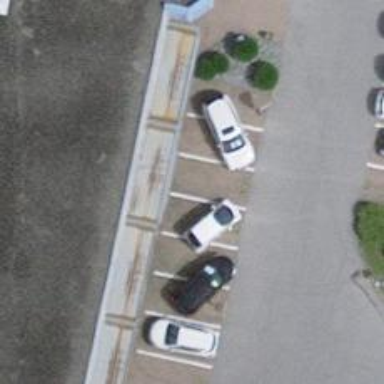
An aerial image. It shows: Car shop.